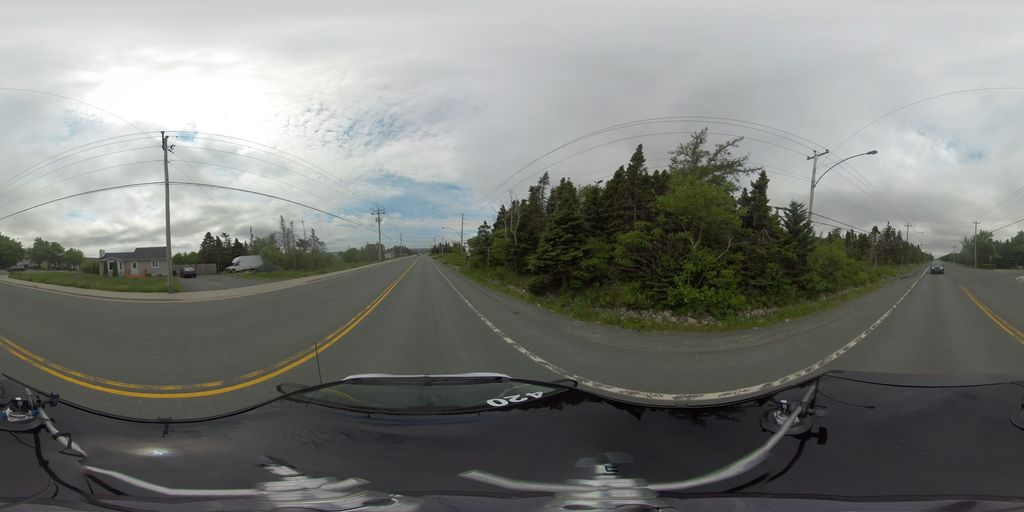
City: st_johns